Question: In quite some time now, i have been trying to download a file through <URL>. There are lots of examples on how to do that in android, but for xamarin i am not so lucky.
I've created an application with minimal API v15 (4.0.3) and checked that Mono.Android.dll is referenced. Also added the permissions 'INTERNET'and 'WRITE_EXTERNAL_STORAGE'
'''
DownloadManager dm;
dm = (DownloadManager)GetSystemService (Context.DownloadService);
DownloadManager.Request request = new Android.App.DownloadManager.Request (Android.Net.Uri.Parse ("https://www.adress));
request.SetDestinationUri (Android.Net.Uri.Parse (EXTERNAL_DIRECTORY));
var c = dm.Enqueue (request);
'''
Every time when i hit 'dm.Enqueue (request);' there is an error that occurred:

I also try to set 'SetDestinationInExternalPublicDir'or 'SetDestinationInExternalPublicDir' no success.
...oh and this is my directory
> const string EXTERNAL_DIRECTORY =
Android.OS.Environment.ExternalStorageDirectory.AbsolutePath +
"/MyAppFolder";
I don't know what am i going wrong,please help me with that.
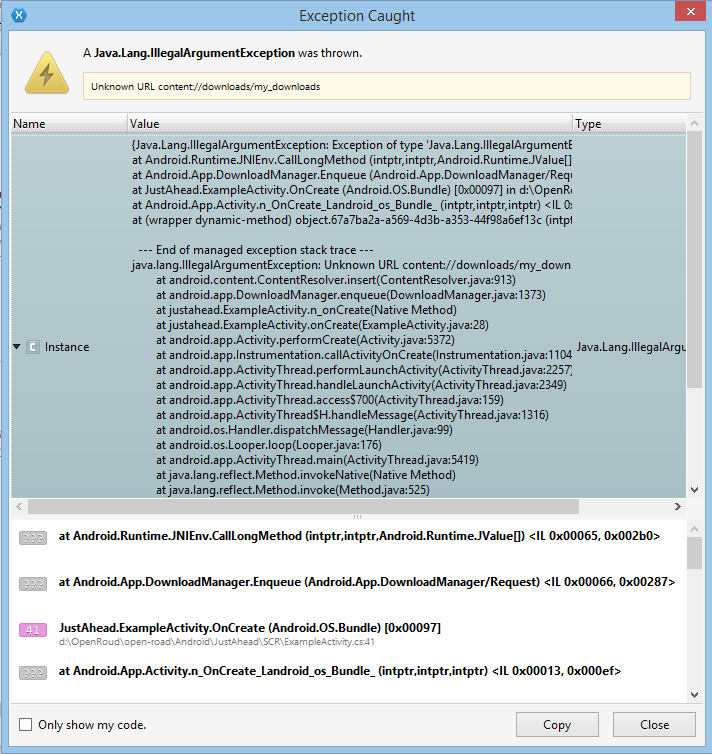
Answer: I am kind of ashamed, the issue was that the device had 'DownloadManager' app disabled.